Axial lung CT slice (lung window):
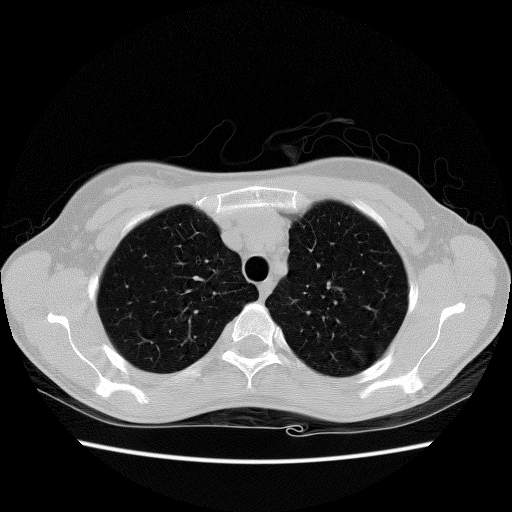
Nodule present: no